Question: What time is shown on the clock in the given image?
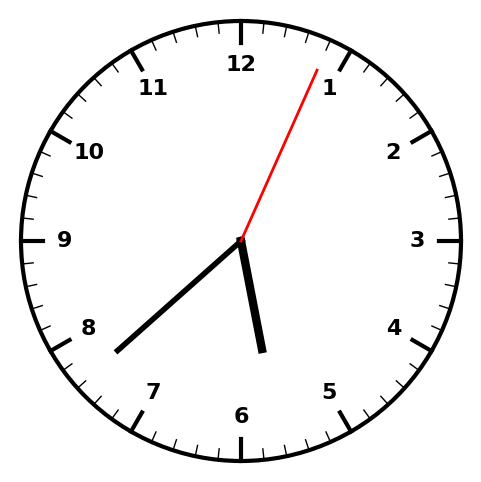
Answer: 05:38:04